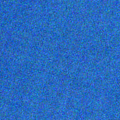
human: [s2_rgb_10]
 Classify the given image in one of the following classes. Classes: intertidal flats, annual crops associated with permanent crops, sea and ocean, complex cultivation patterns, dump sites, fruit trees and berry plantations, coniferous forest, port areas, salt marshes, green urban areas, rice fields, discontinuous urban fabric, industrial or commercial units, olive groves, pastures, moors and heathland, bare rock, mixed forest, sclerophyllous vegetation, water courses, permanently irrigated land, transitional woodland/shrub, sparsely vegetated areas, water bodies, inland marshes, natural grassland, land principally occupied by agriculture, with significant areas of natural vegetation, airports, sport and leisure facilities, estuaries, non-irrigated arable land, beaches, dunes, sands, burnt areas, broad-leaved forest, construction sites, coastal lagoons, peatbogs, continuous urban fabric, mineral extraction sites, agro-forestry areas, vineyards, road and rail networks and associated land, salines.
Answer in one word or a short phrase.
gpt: sea and ocean